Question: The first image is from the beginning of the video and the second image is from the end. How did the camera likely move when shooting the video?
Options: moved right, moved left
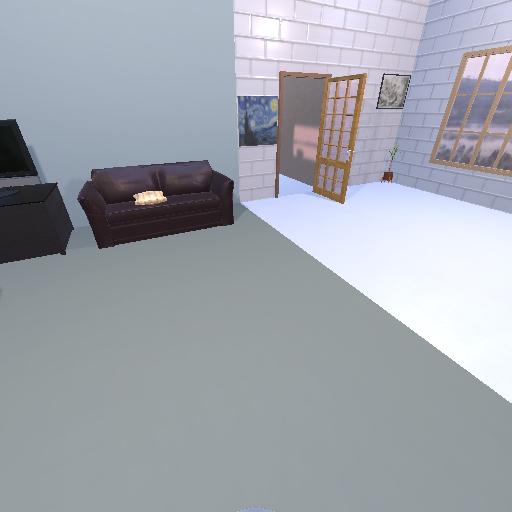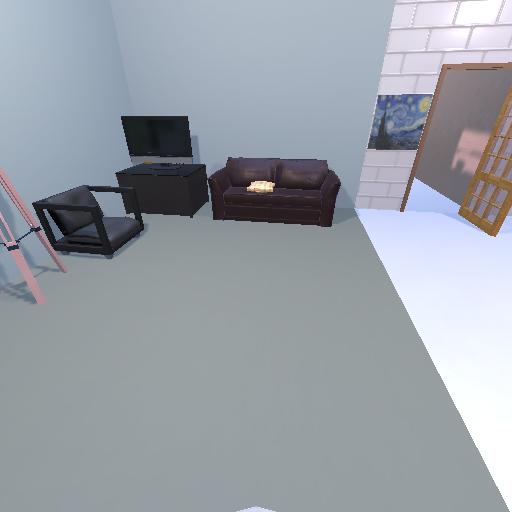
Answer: moved right